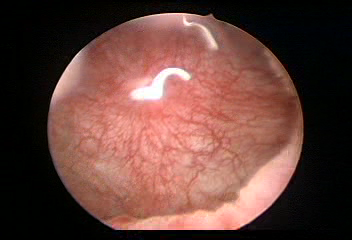
Modality: WLC
Class: Normal mucosa
Bladder cancer association: No